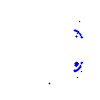
Particle: pion